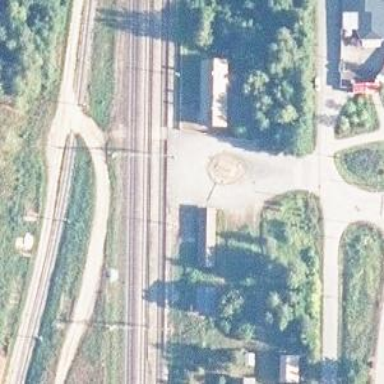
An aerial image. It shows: Railway crossing with saltire marking.